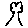
Label: tree